Question: I am doing some computer vision based hand gesture recognising stuff. Here, I want to detect a circle (a circular motion) made by my hand. My initial stages are working fine and I am able to get a blob whose centroid from each frame I am plotting. This is essentially my data set. A collection of 2D co-ordinate points. Now I want to detect a circular type motion and say generate a call to a function which says "Circle Detected". The circle detector will give a YES / NO boolean output.
Here is a sample of the data set I am generating in 40 frames
The x, y values are just plotted to a bitmap image using MATLAB.
My initial hand movement was slow and later I picked up speed to complete the circle within stipulated time (40 frames). There is no hard and fast rule about the number of frames thing but for now I am using a 40 frame sliding window for circle detection (0-39) then (1-40) then (2-41) etc.
I am also calculating the arc-tangent between successive points using:
'''
angle = atan2(prev_y - y, prev_x - x) * 180 / pi;
'''
Now what approach should I take for detecting a circle (This sample image should result in a YES). The angle as I am noticing is not steadily increasing from 0 to 360. It does increase but with jumps here and there.
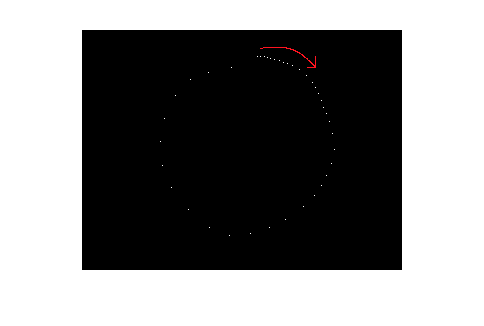
Answer: If you are only interested in full or nearly full circles:
I think that the standard parameter estimation approach: Hough/RANSAC won't work very well in this case.
Since you have frames order and therefore distances between consecutive blob centers, you can create a nearly uniform sub sample of the data (let say, pick 20 points spaced ~evenly), calculate the center and measure the distance of all points from that center.
If it is nearly a circle all points will have similar distance from the center.
If you want to do something slightly more robust, you can:
- - 'max(D) - min(D)''D'-